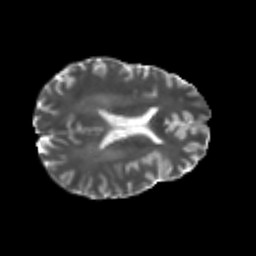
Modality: T2w
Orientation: axial
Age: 28
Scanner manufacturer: philips
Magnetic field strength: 3 T
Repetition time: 8.552 s
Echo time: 0.1273 s